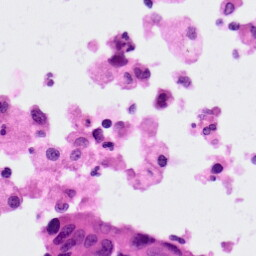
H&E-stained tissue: Lung